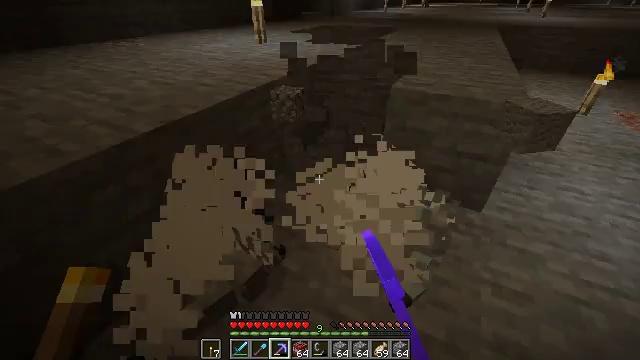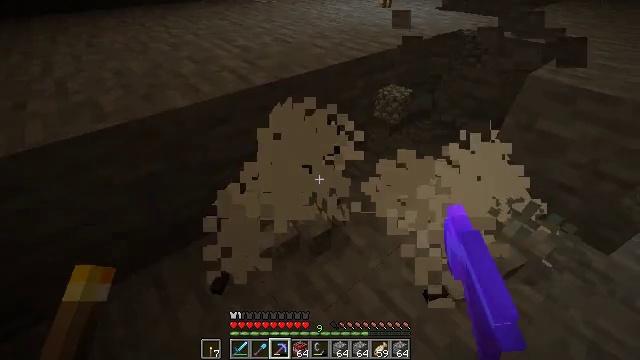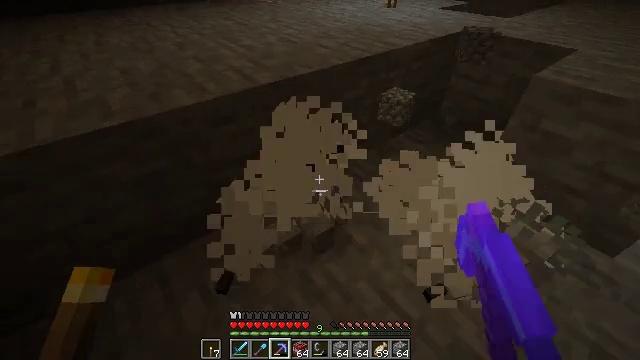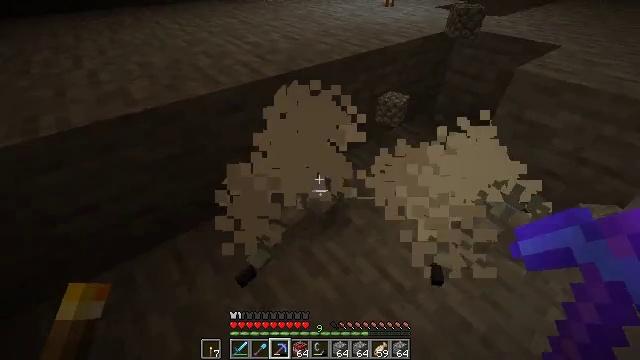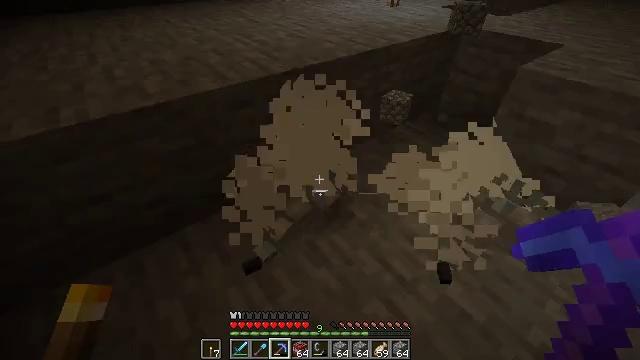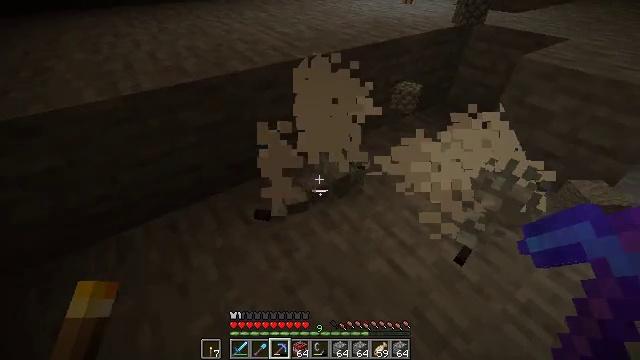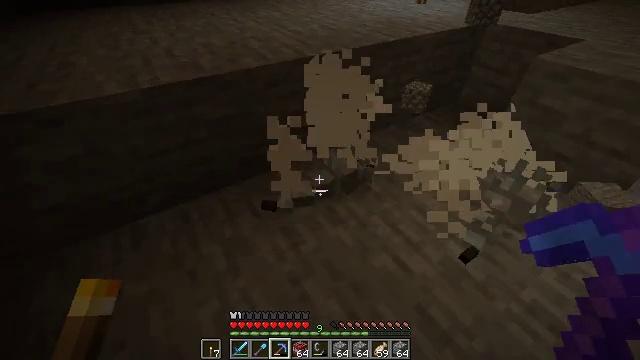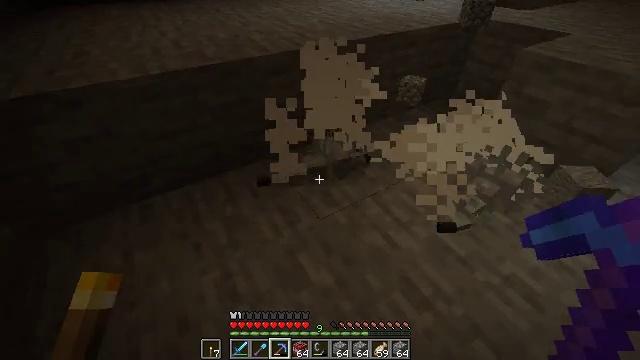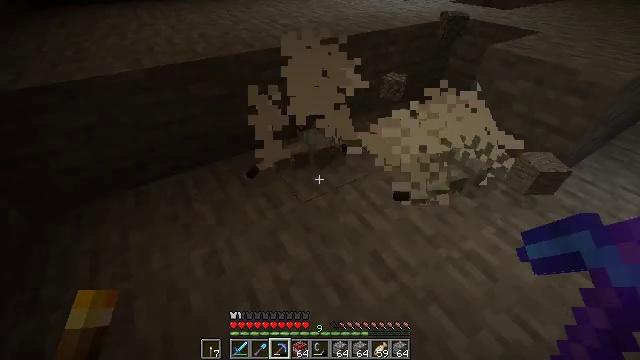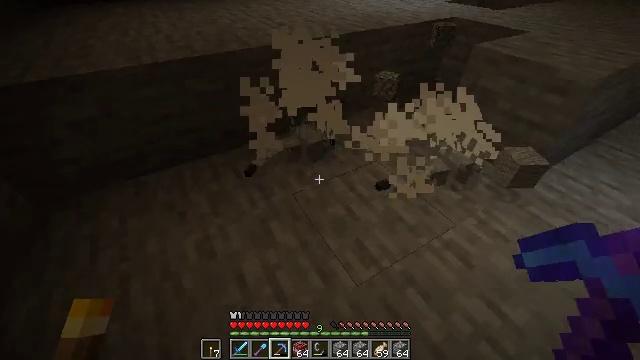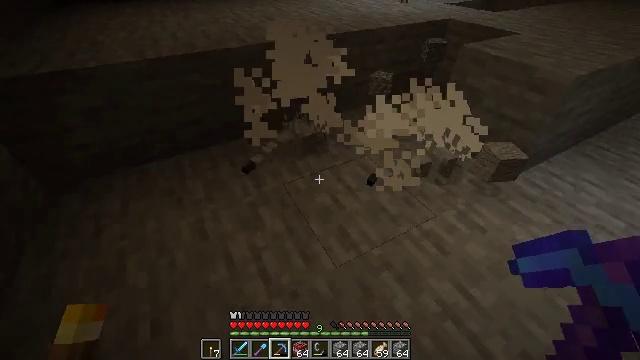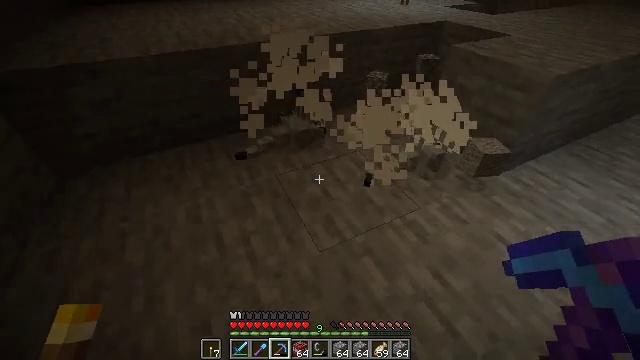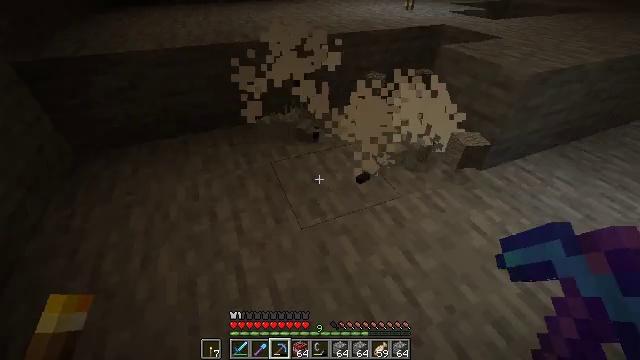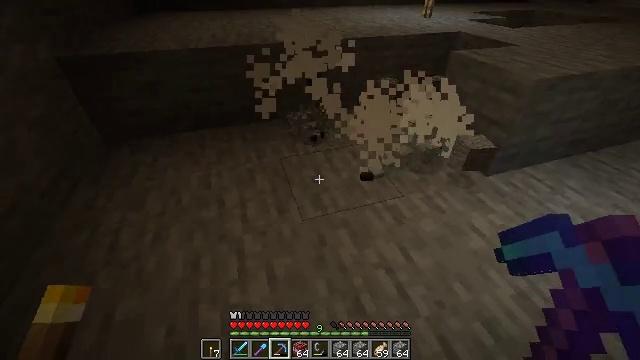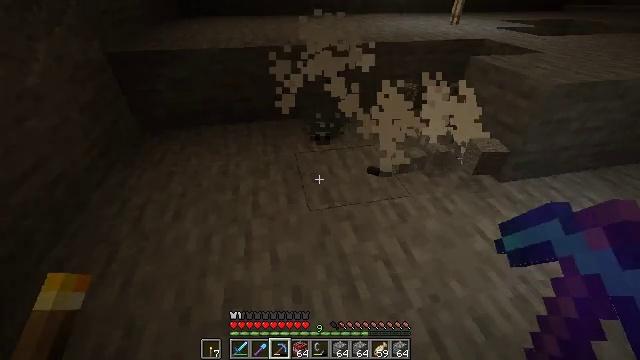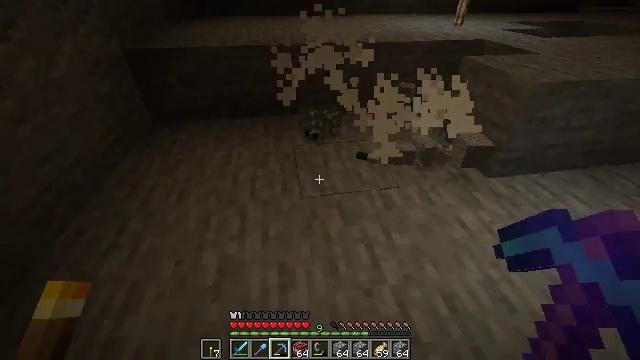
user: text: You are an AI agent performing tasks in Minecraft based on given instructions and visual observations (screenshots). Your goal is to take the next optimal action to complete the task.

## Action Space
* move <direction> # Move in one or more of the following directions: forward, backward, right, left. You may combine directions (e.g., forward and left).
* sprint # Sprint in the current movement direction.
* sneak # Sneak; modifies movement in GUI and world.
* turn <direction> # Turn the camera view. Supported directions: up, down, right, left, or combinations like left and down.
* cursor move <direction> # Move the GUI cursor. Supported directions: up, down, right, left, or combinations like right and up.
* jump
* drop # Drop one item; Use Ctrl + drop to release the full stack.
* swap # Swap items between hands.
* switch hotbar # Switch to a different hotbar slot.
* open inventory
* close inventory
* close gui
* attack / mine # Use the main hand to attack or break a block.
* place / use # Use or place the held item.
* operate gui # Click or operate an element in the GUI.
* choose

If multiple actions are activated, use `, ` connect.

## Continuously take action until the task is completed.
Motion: motion action
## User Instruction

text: Fight against silverfish.
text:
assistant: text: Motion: turn left and down
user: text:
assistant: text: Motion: move back
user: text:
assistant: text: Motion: move back
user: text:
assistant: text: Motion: move back, turn left
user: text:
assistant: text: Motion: move back, turn left
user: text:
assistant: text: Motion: move back and move right, turn left
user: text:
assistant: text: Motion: move back and move right
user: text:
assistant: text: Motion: move back and move right
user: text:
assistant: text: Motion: move back and move right
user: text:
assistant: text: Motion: move back and move right, turn left
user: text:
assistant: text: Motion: move back and move right, turn left
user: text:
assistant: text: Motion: move back and move right, turn left
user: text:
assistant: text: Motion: move back and move right, turn left and up
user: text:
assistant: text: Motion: move back and move right, turn left and up
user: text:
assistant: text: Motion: move back and move right, turn left
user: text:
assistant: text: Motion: move back and move right
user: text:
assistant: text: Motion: move back and move right
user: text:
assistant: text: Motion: move back and move right
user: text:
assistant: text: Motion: move back and move right
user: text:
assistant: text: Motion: move back and move right
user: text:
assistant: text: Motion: move back and move right
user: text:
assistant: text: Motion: move back and move right
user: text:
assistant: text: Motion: move back and move right
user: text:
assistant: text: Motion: move back and move right
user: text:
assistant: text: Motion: turn left
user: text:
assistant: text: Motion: turn left
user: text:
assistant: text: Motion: move forward, turn left
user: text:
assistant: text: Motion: move forward, turn left
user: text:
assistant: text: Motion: move forward
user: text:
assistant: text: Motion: move forward